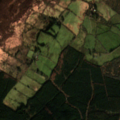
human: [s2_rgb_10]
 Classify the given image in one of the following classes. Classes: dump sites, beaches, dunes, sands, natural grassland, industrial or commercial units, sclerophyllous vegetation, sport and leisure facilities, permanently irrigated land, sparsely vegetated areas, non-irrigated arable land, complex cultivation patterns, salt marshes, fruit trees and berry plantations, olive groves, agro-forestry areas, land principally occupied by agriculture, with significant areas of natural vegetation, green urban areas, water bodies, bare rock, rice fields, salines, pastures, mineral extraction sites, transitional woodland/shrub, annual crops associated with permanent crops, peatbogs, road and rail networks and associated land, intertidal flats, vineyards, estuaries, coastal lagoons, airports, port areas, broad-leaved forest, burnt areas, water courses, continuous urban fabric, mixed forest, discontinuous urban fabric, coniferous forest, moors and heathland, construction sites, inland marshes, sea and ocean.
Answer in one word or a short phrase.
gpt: land principally occupied by agriculture, with significant areas of natural vegetation, coniferous forest, peatbogs